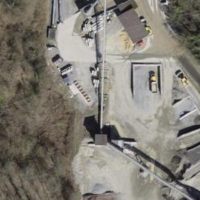
EUNIS habitat code: 55
Species observed at this site:
Hemaris fuciformis